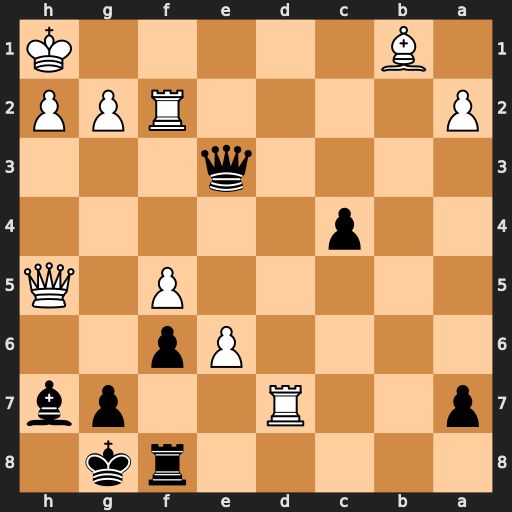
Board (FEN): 5rk1/p2R2pb/4Pp2/5P1Q/2p5/4q3/P4RPP/1B5K
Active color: b
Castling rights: -
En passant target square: -
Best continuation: Qe1+ Rf1 Qxf1#